Question: > From the perspective, what are the main differences (performance wise) between a local variable and a local variable?
I've always thought that <URL> would allocate storage space only once, hence faster. But as you can see below, this is not the case.
- -

'''
Public Class Form1
Public Sub New()
Me.InitializeComponent()
Dim b As New Button() With {.Text = "Run", .Height = 30, .Location = New Point(10, 10)}
AddHandler b.Click, AddressOf Me.Run
Me.Controls.Add(b)
End Sub
Private Sub Run(sender As Object, e As EventArgs)
Dim count As Integer = 10000
Dim watch As New Stopwatch()
Dim list As New Test(Of Control)(count)
Dim last As Control = list.Items(count - 1)
Dim a, b As Double, i As Integer
For i = 1 To 10000
watch.Restart()
list.IndexOfA(last)
a += watch.Elapsed.TotalMilliseconds
Next
For i = 1 To 10000
watch.Restart()
list.IndexOfB(last)
b += watch.Elapsed.TotalMilliseconds
Next
watch.Stop()
Array.ForEach(Of Control)(list.Items, Sub(c As Control) c.Dispose())
list = Nothing
MessageBox.Show(String.Format("A: {0}{1}B: {2}", a.ToString("F4"), Environment.NewLine, b.ToString("F4")))
End Sub
Public Class Test(Of T As {Class, New})
Public Sub New(count)
If (count < 0) Then Throw New ArgumentOutOfRangeException("count")
Dim items As T() = New T(count - 1) {}
For index As Integer = (count - 1) To 0 Step -1
items(index) = New T()
Next
Me.Items = items
End Sub
Public Function IndexOfA(item As T) As Integer
Dim index As Integer
Dim length As Integer
Dim item2 As T
length = (Me.Items.Length - 1)
For index = 0 To length
item2 = Me.Items(index)
If (item2 Is item) Then
Return index
End If
Next
Return -1
End Function
Public Function IndexOfB(item As T) As Integer
Static index As Integer
Static length As Integer
Static item2 As T
length = (Me.Items.Length - 1)
For index = 0 To length
item2 = Me.Items(index)
If (item2 Is item) Then
Return index
End If
Next
Return -1
End Function
Public ReadOnly Items As T()
End Class
End Class
'''
As per comment, I've edited the code so it don't
'''
watch.Start()
For i = 1 To 10000
list.IndexOfA(last)
Next
watch.Stop()
a = watch.Elapsed.TotalMilliseconds
watch.Restart()
For i = 1 To 10000
list.IndexOfB(last)
Next
watch.Stop()
b = watch.Elapsed.TotalMilliseconds
'''
The results are almost the same:
- -
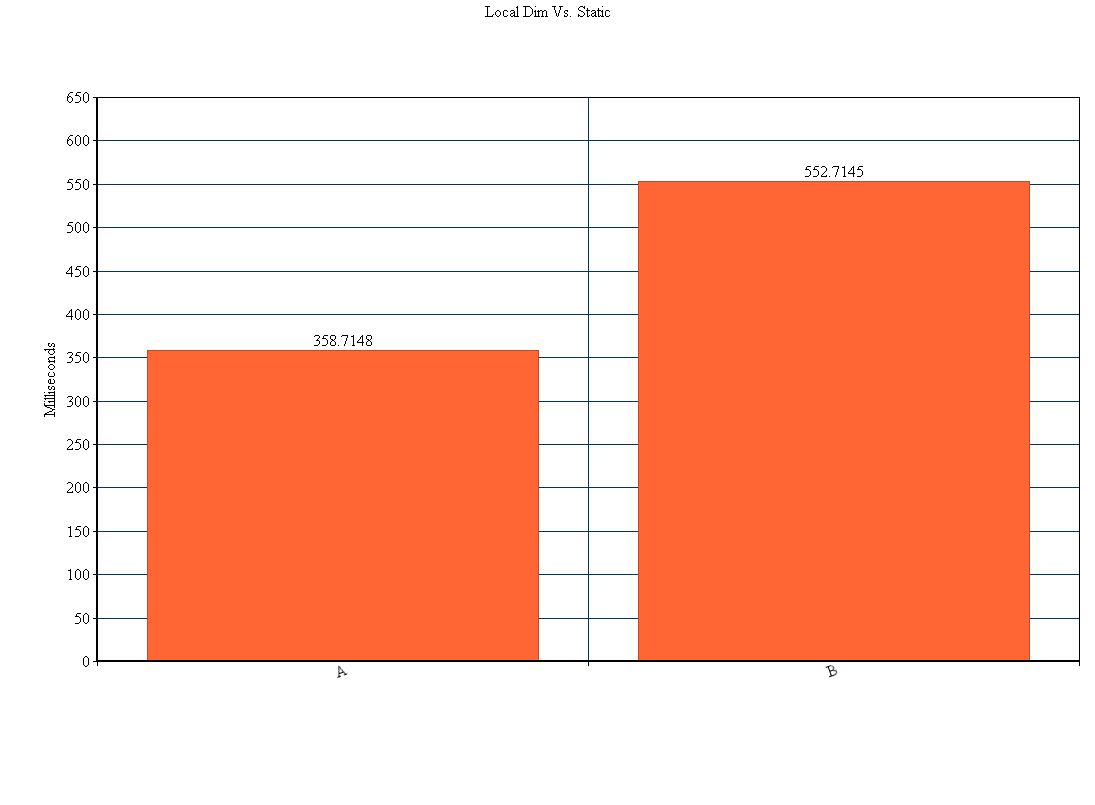
Answer: The main difference in performance is not how the variables are allocated, it's in how they are accessed.
Local variables are allocated on the stack, which takes no time at all. Literally. The allocation is done by moving the stack pointer, and that is done anyway to create a stack frame for the method, so allocating local variables doesn't take any more time.
Static variables in an instance method are allocated as part of the data for the class, and that is done only once in this case. Allocating another variable only means that more data is allocated, so that doesn't increase the time.
Accessing the variables is a different story. A local variable is accessed by addressing part of the stack frame, which is easy. A static variable on the other hand is accessed by getting a pointer to the static data of the class, and then addressing the variable at an offset from that. That means that every access to a static variable needs a few more instructions.